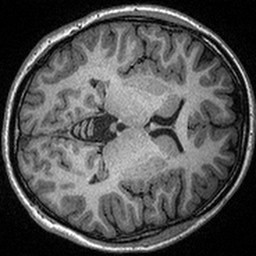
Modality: T1w
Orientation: axial
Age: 19
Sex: female
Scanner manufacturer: siemens
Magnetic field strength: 3 T
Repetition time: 2.3 s
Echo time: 0.00298 s